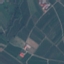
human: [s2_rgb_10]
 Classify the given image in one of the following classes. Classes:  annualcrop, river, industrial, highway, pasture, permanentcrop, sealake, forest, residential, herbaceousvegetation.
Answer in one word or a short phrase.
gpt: PermanentCrop